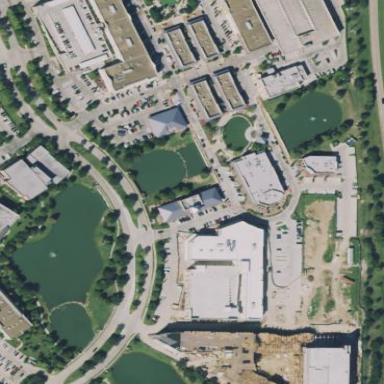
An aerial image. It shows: Retail area with mall.